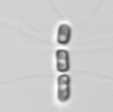
Label: Chaetoceros